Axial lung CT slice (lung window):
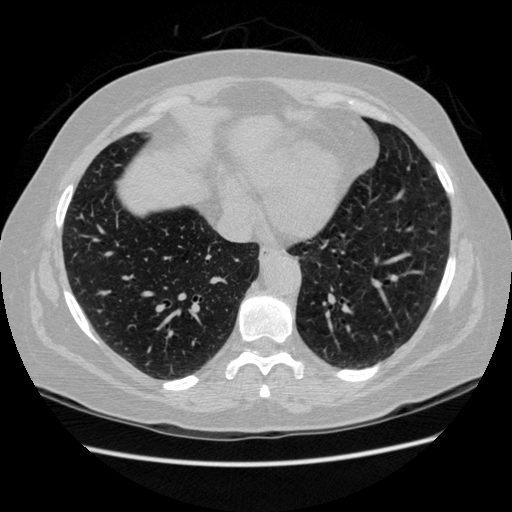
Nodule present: no